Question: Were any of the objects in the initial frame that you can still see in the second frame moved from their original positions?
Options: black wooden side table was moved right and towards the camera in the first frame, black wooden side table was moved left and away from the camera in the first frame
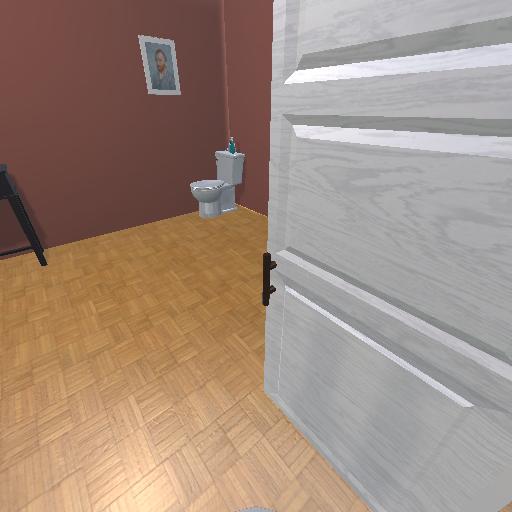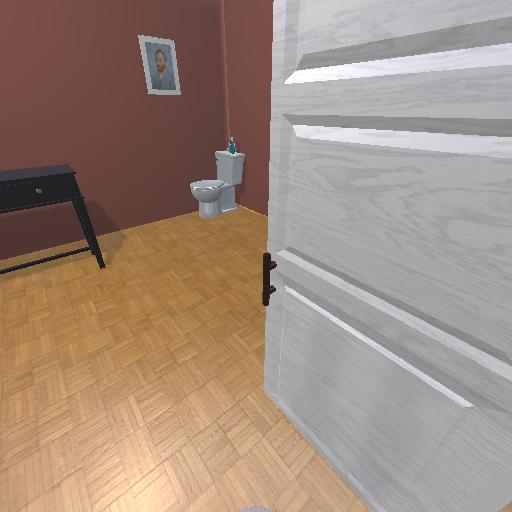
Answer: black wooden side table was moved right and towards the camera in the first frame